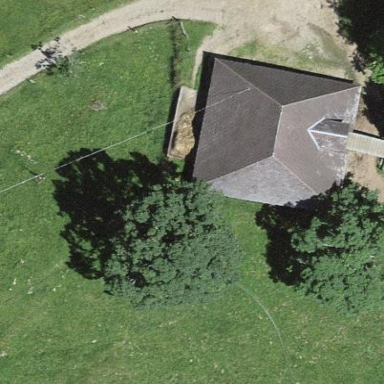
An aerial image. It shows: Farm house building.